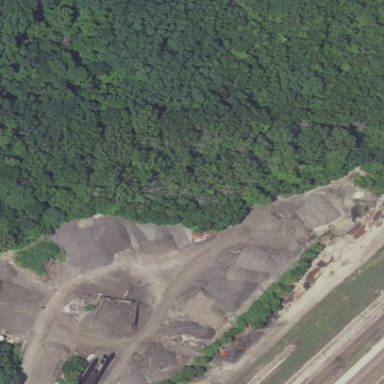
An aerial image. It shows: Quarry area.